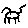
Label: cat